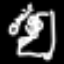
Label: chair